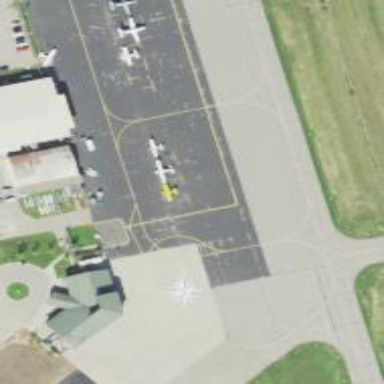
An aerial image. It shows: Concrete apron at the airport.